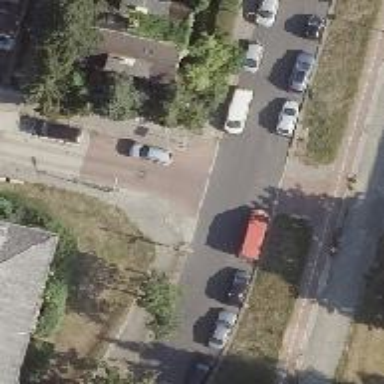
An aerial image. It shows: Cycleway designed as link.